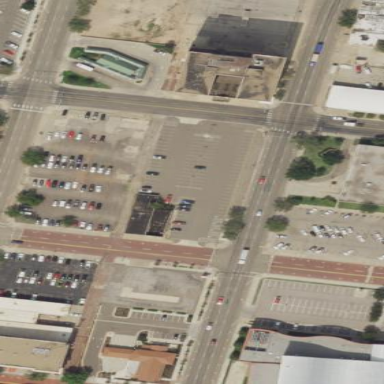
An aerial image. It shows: Parking area with surface.